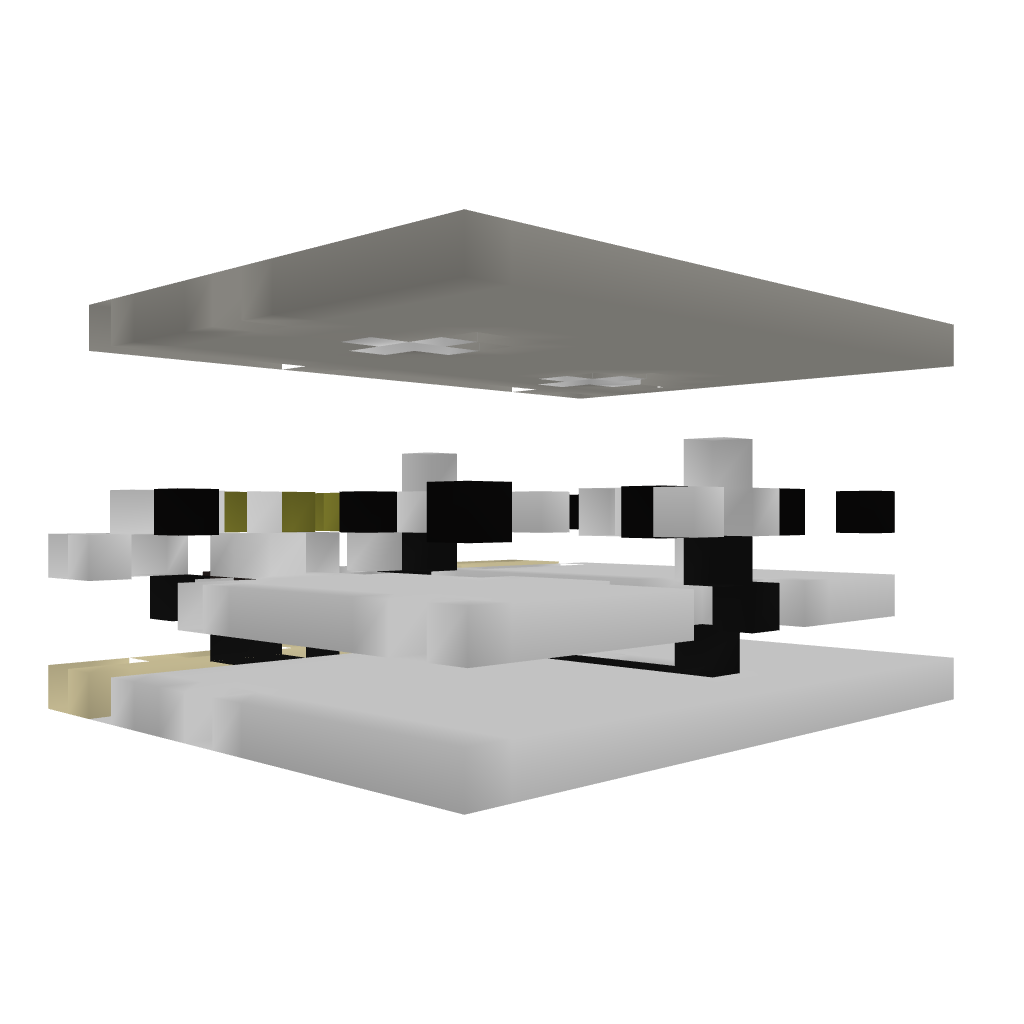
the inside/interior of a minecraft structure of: Small PvP Arena